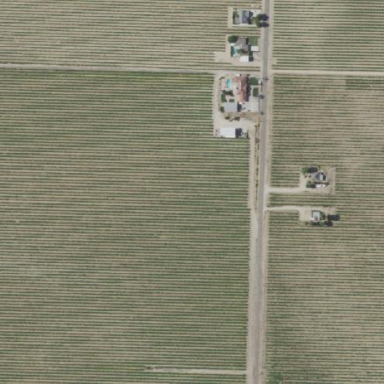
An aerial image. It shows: Vineyard.